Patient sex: F
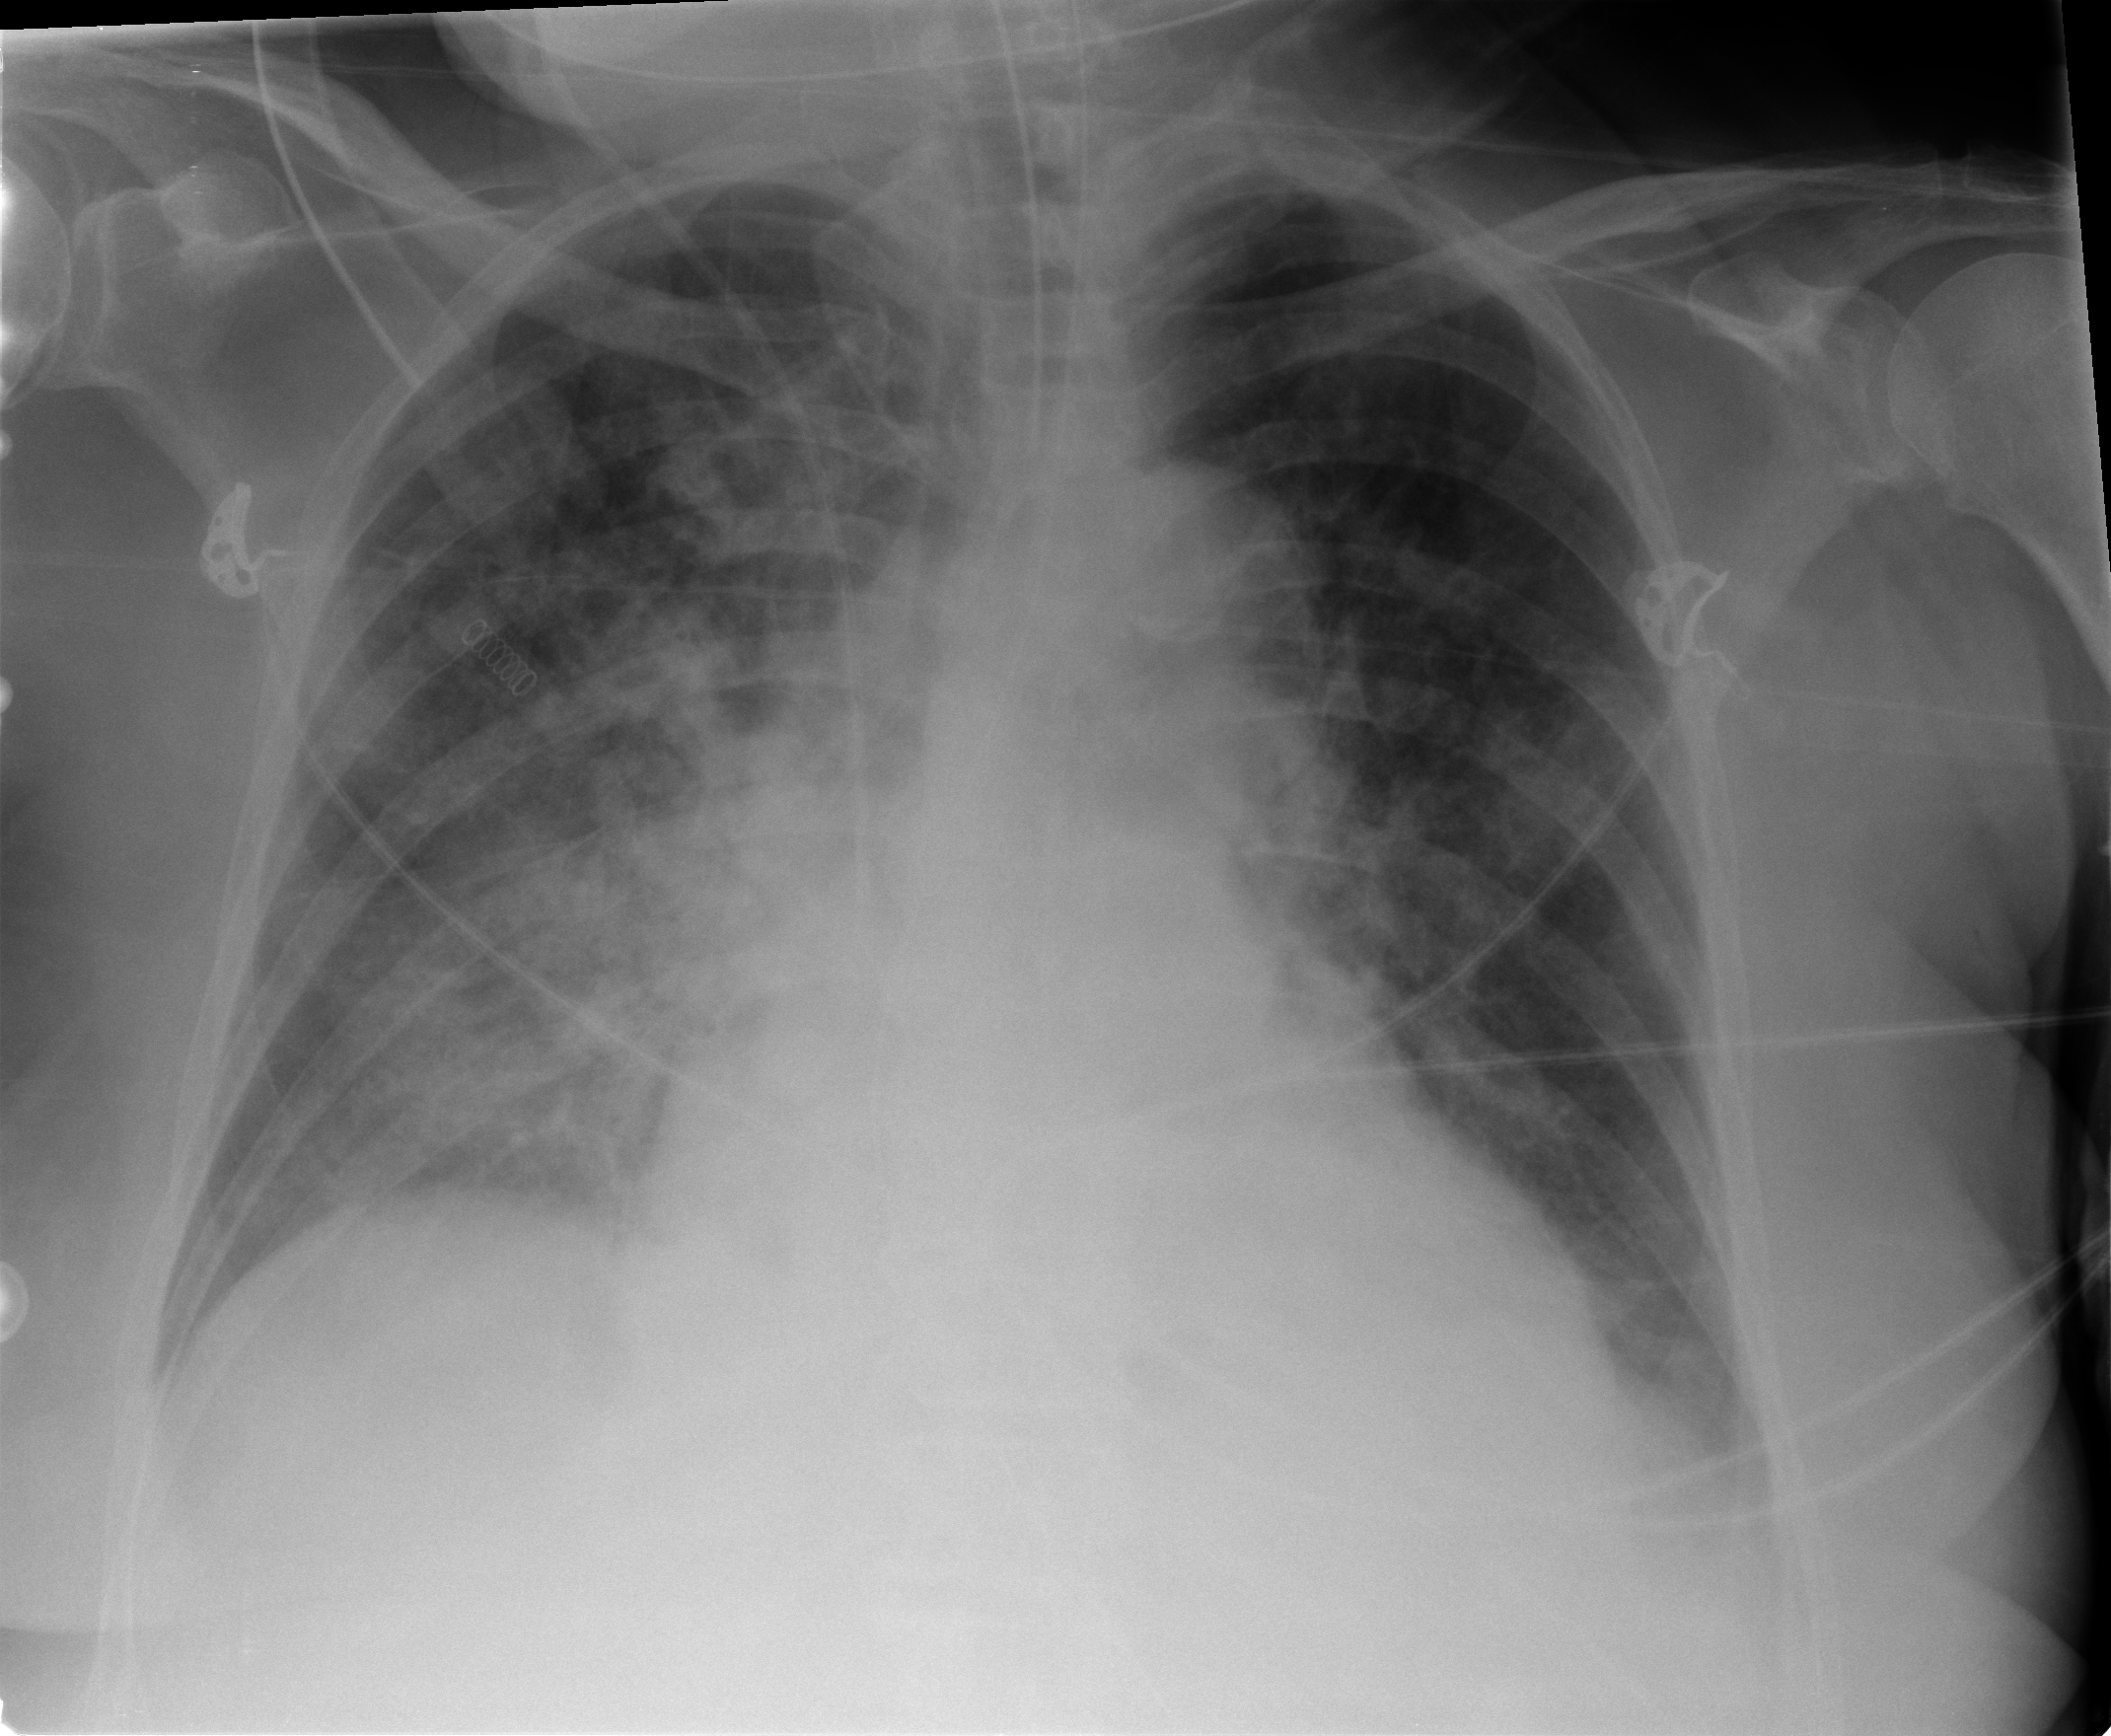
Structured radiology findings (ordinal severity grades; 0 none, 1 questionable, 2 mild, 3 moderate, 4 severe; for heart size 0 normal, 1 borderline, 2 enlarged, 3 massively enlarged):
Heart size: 2
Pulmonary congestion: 2
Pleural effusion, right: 0
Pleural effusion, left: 0
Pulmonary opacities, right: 3
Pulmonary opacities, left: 2
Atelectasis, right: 2
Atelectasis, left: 2